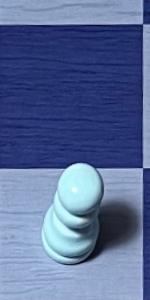
Label: Pawn_White